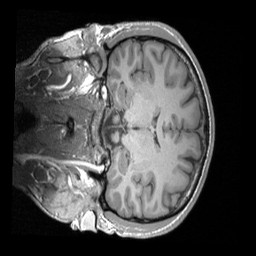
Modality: T1w
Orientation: coronal
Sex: male
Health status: ill
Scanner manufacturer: siemens
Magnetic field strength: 3 T
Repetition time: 1.66 s
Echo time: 0.00254 s